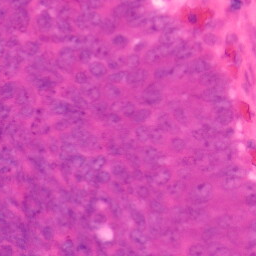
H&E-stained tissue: Colon